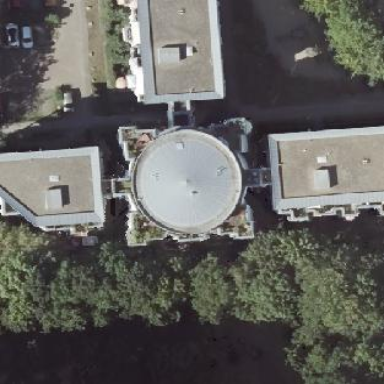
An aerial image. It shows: Flat-roofed apartment building.